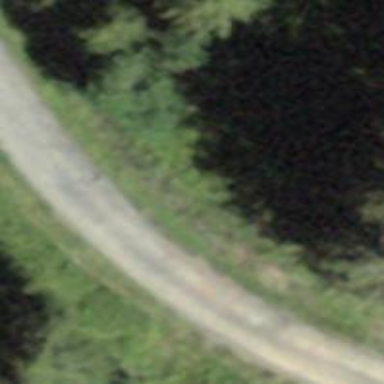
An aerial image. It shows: Downhill track road with grade2 surface.